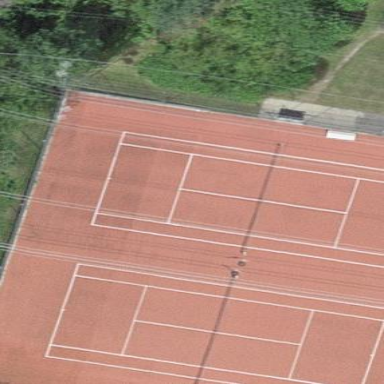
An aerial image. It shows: Building adjacent to tennis court.